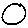
Label: circle